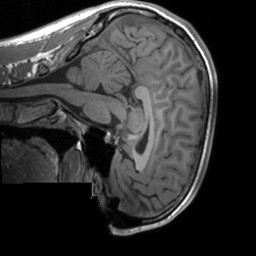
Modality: T1w
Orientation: sagittal
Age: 20
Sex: male
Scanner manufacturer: siemens
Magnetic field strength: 3 T
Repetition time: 1.9 s
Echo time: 0.00226 s